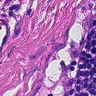
Metastatic tissue present: yes